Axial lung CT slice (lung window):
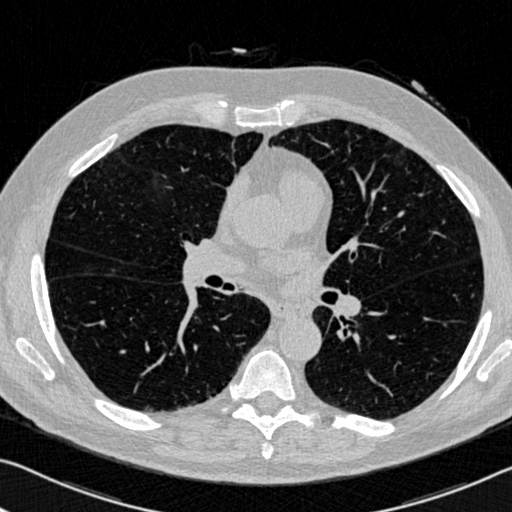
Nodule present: no